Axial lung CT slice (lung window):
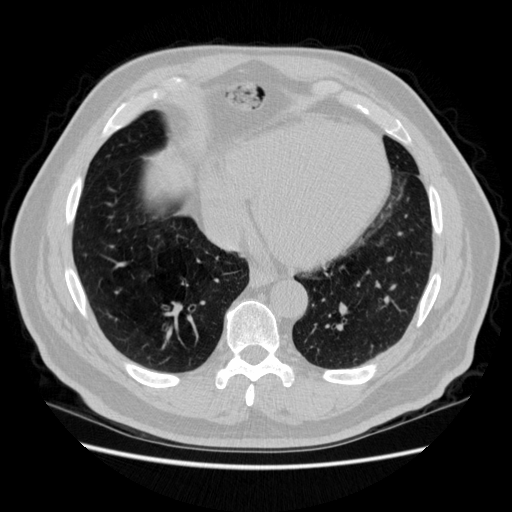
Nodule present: no